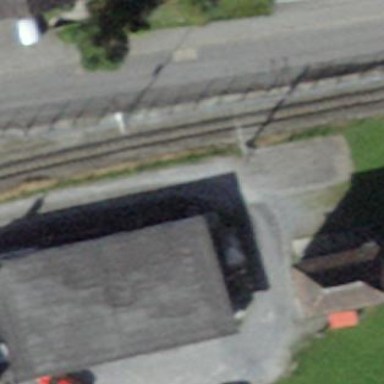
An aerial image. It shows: Industrial building.